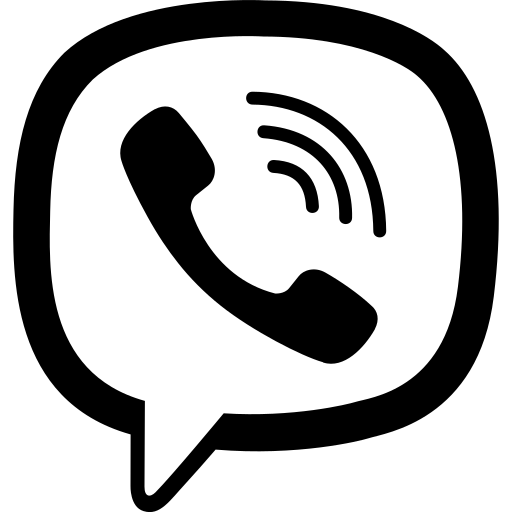
Tags: icon, FontAwesome, fa-icon, brand, viber